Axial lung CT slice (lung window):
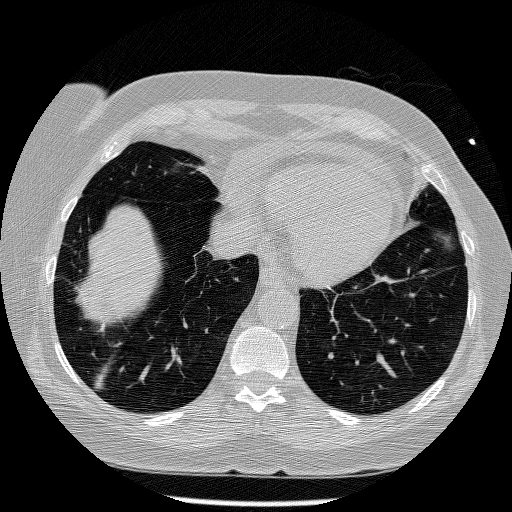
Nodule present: no